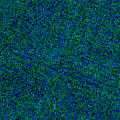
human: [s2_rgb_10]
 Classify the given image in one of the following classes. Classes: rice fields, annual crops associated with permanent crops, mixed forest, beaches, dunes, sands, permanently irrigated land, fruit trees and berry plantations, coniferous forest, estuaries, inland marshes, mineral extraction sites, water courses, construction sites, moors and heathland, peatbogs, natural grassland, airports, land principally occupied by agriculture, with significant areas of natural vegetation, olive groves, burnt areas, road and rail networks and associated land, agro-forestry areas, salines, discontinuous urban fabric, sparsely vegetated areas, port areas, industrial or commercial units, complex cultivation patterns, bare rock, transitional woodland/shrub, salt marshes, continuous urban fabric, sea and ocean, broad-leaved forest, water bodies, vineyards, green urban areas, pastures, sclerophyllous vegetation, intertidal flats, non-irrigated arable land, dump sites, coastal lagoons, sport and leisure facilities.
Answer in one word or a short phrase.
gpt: sea and ocean